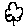
Label: flower